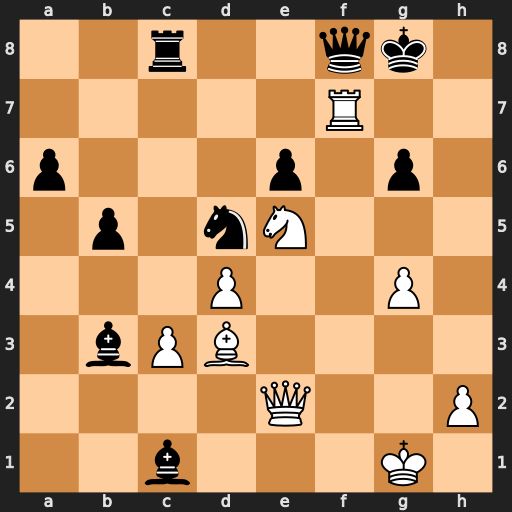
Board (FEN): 2r2qk1/5R2/p3p1p1/1p1nN3/3P2P1/1bPB4/4Q2P/2b3K1
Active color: w
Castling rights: -
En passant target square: -
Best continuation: Rxf8+ Rxf8 Qe4